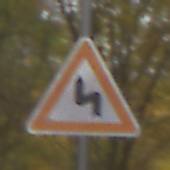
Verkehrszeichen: DoppelkurveZunaechstLinks
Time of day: Midday
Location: Outdoor (Nature)
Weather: Overcast
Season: NotSpecified
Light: Natural